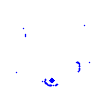
Particle: electron